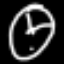
Label: clock